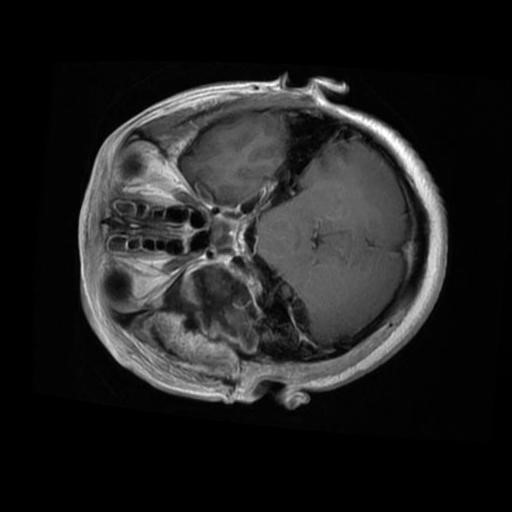
Label: brain_glioma